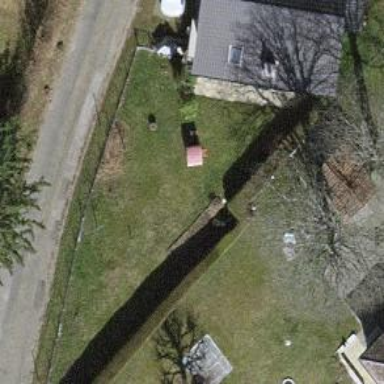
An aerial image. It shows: Hedge barrier.